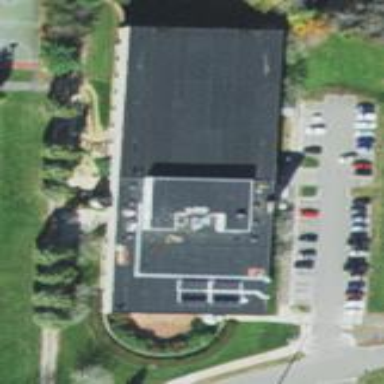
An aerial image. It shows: College building.